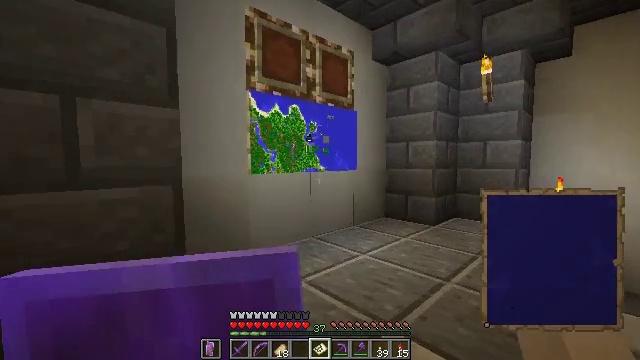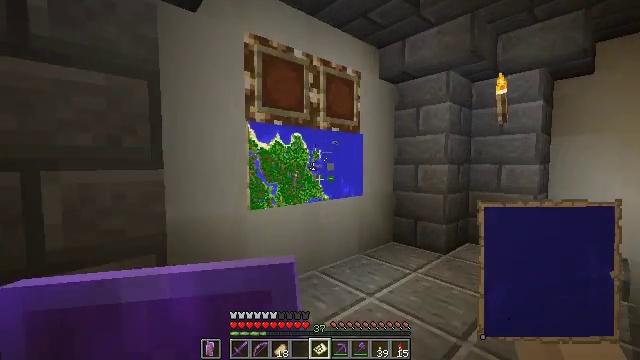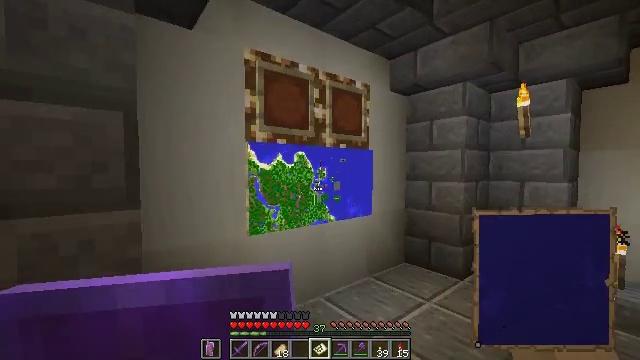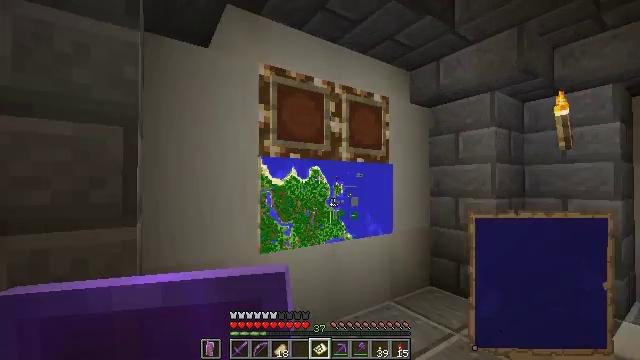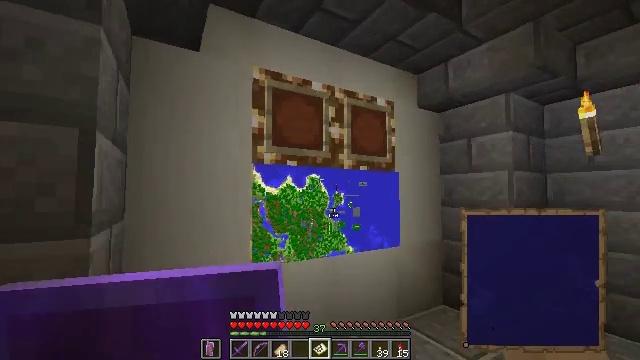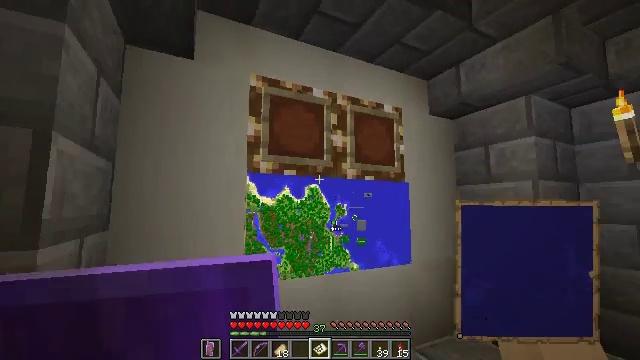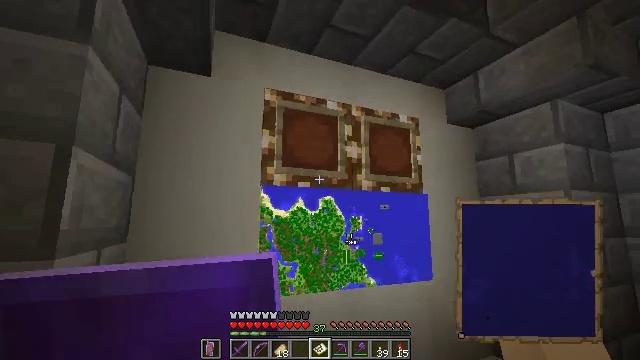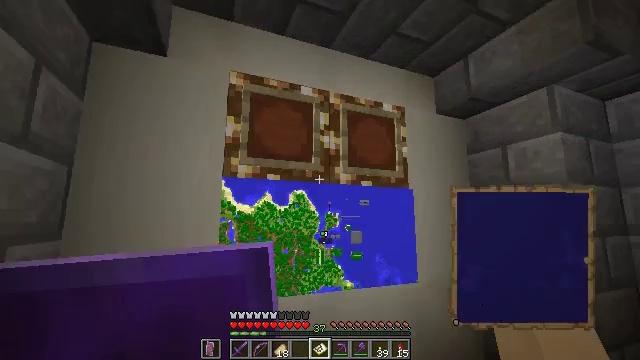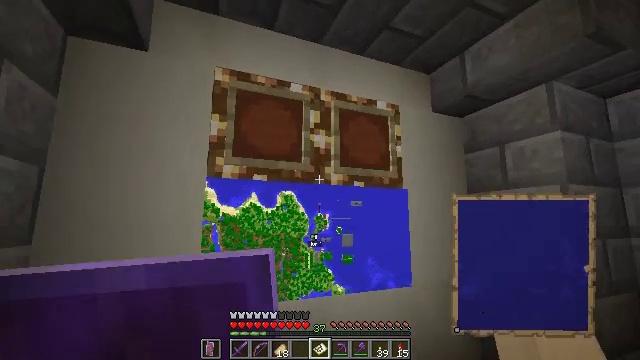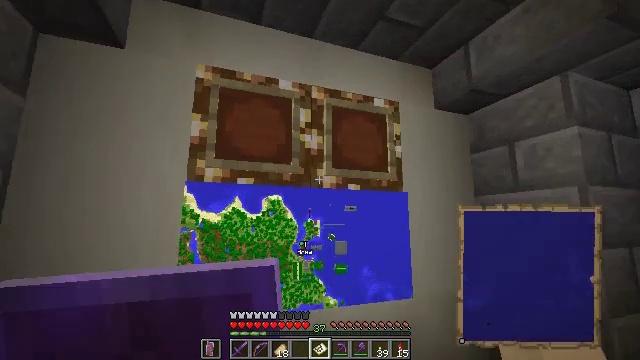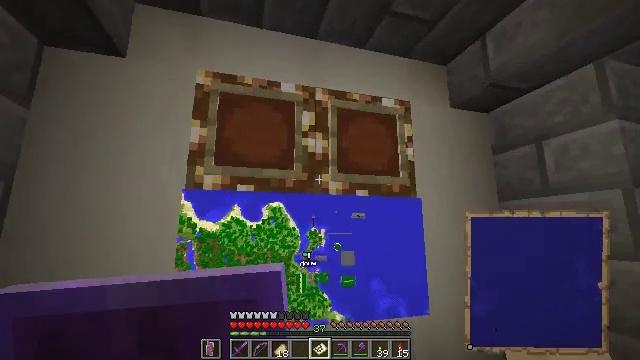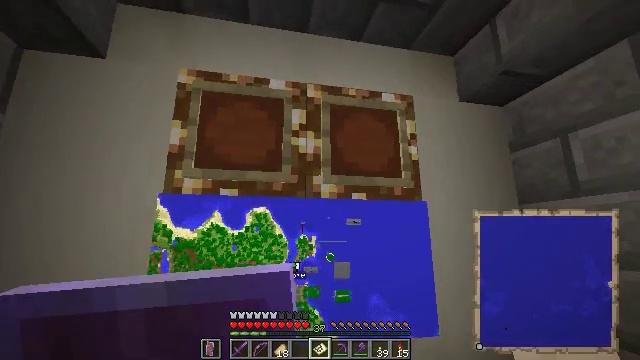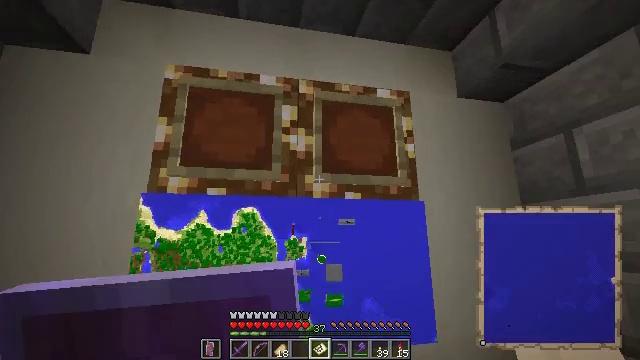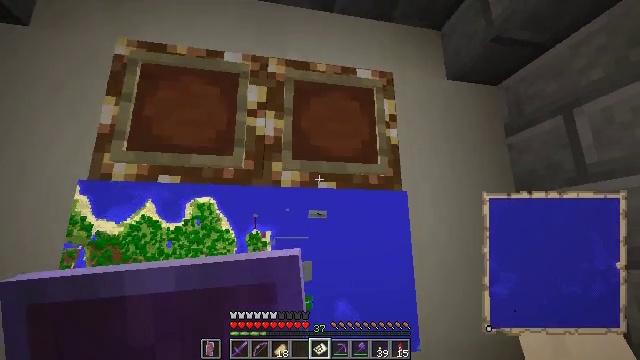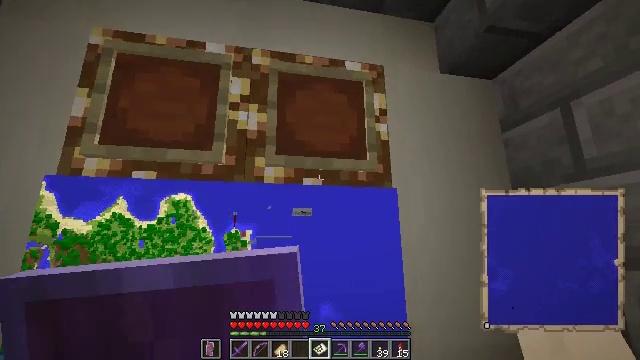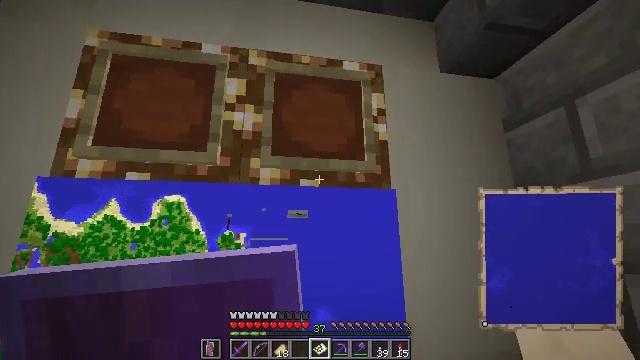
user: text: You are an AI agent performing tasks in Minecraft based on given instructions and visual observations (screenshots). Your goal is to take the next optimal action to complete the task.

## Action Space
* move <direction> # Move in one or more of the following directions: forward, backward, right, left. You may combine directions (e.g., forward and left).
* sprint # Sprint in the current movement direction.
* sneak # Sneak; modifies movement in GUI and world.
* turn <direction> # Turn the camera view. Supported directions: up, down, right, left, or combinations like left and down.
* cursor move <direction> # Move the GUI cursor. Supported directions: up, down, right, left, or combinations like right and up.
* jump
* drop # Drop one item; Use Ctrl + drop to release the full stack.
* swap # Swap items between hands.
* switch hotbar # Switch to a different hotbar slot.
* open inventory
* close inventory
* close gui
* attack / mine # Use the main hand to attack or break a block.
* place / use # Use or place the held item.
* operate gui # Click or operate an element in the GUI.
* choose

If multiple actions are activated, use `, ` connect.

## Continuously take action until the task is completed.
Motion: motion action
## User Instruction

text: Combine materials to craft a filled map.
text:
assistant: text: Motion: move forward, turn left
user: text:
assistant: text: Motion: move forward and move right, turn left and up
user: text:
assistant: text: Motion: move forward and move right, turn left and up
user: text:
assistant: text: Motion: move forward and move right, turn left and up
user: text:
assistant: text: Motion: move forward and move right, turn left and up
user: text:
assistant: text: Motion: move forward and move right, turn left and up
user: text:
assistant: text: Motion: move forward and move right
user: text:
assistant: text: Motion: move forward and move right
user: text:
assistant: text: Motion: move forward and move right, turn left
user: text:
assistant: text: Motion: move forward and move right, turn left and up
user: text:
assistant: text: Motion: move forward and move right, turn left and up
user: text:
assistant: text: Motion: move forward and move right
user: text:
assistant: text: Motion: move forward and move right
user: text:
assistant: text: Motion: no_op
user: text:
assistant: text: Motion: no_op
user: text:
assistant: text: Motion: turn left and up
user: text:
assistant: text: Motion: turn left and up
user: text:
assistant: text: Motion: no_op
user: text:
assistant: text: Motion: turn right
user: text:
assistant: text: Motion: no_op
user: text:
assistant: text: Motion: no_op
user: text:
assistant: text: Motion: no_op
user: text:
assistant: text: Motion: no_op
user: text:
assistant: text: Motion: no_op
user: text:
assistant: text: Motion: use / place
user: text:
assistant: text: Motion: use / place
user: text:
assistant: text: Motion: use / place
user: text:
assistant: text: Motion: no_op
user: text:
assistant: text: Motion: no_op
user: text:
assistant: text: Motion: no_op